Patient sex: M
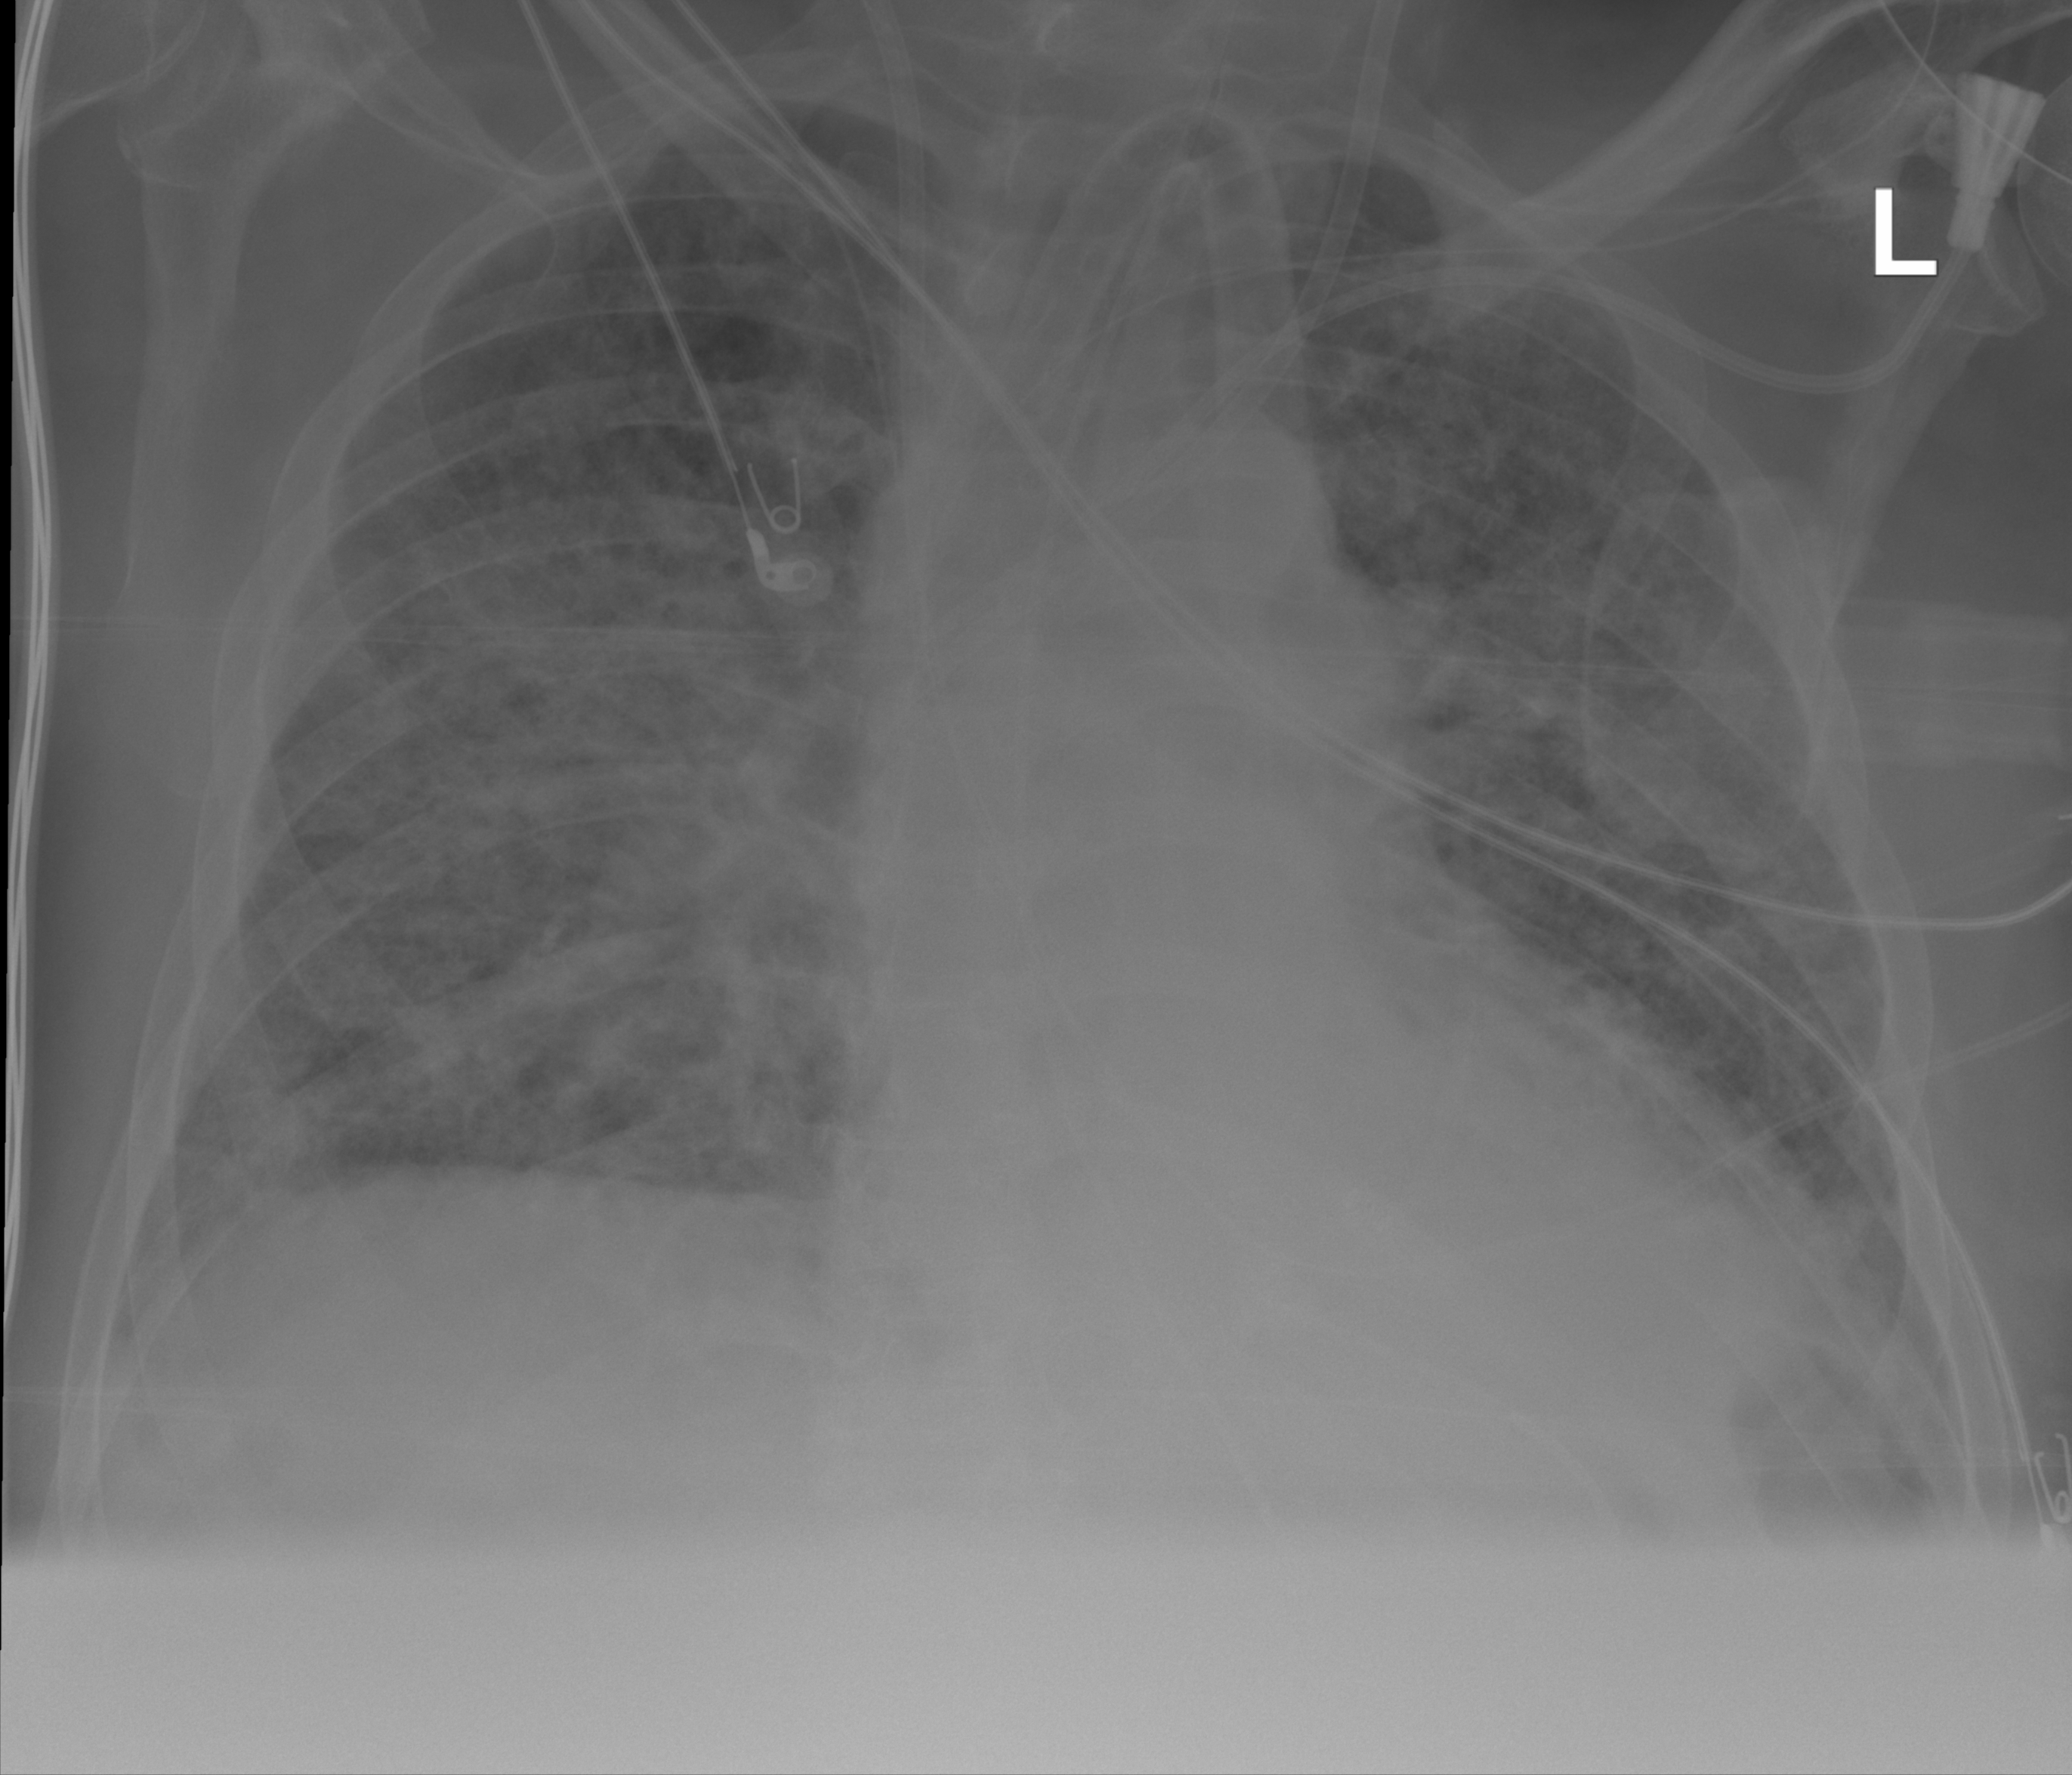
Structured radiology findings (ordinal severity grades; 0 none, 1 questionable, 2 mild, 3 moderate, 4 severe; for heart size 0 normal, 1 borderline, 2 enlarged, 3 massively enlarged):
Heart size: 1
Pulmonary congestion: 0
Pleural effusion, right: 0
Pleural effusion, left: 0
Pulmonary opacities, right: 3
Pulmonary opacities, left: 3
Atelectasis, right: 3
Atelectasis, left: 3